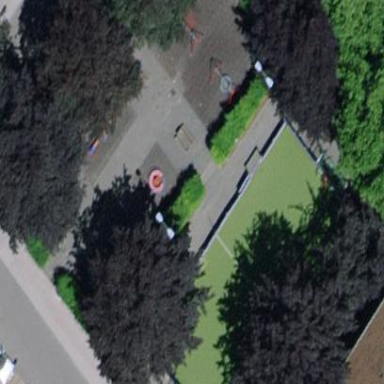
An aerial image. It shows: Park.